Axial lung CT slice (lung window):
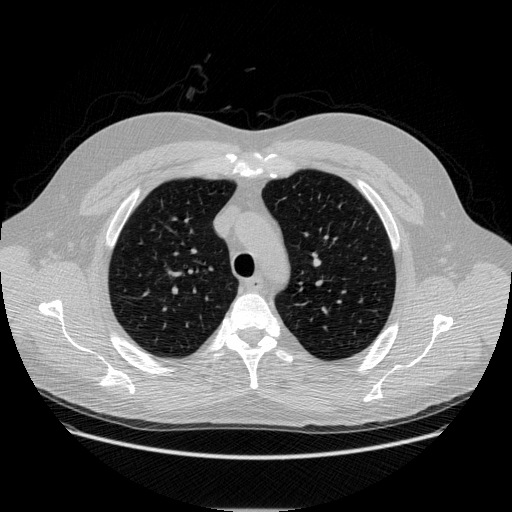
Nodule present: no